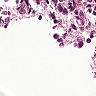
Metastatic tissue present: no